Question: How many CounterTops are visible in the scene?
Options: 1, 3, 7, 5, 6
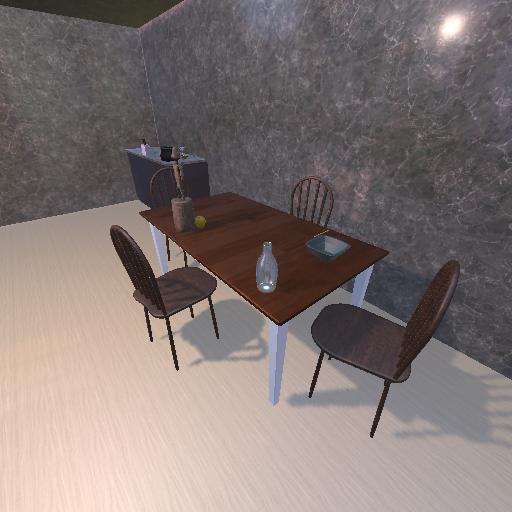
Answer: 1